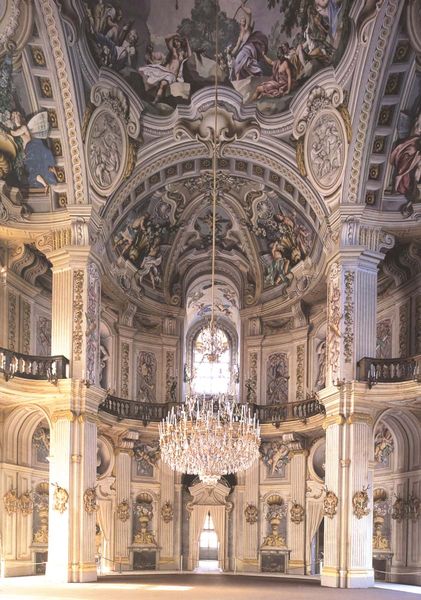
Titel: Jagdschloß Stupigni
Künstler: Filippo Juvarra
Institution: Jagdschloß Stupigni
Schlagwörter: gemälde, weiß, frauen, bunt, fenster, grau, licht, marmor, pfeiler, säulen, tür, gebäude, architektur, barock, rahmen, stein, innenraum, vorhang, kirche, gold, decke, innen, rokoko, oval, tondo, engel, saal, kuppel, kronleuchter, lüster, stuck, galerie, foto, fotografie, eingang, nische, medaillon, balustrade, voluten, schloß, zimmermann, apsis, fresken, kassetten, deckengemälde, fresko, vorhand, gallerie, zentralbau, luster, kristalllüster, prunkraum, poral, trompe l'oeil, flügelk, kircheinnenraum